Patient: sex M, age 61
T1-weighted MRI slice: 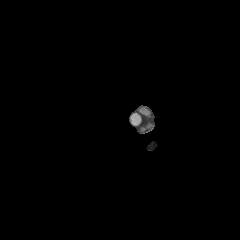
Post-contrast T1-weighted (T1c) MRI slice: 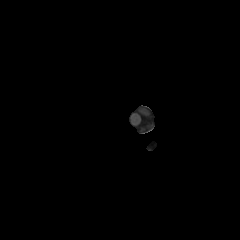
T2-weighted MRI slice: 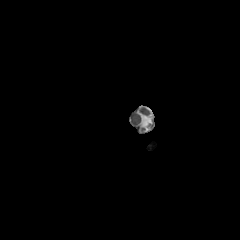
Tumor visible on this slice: no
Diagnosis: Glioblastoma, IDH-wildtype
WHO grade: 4